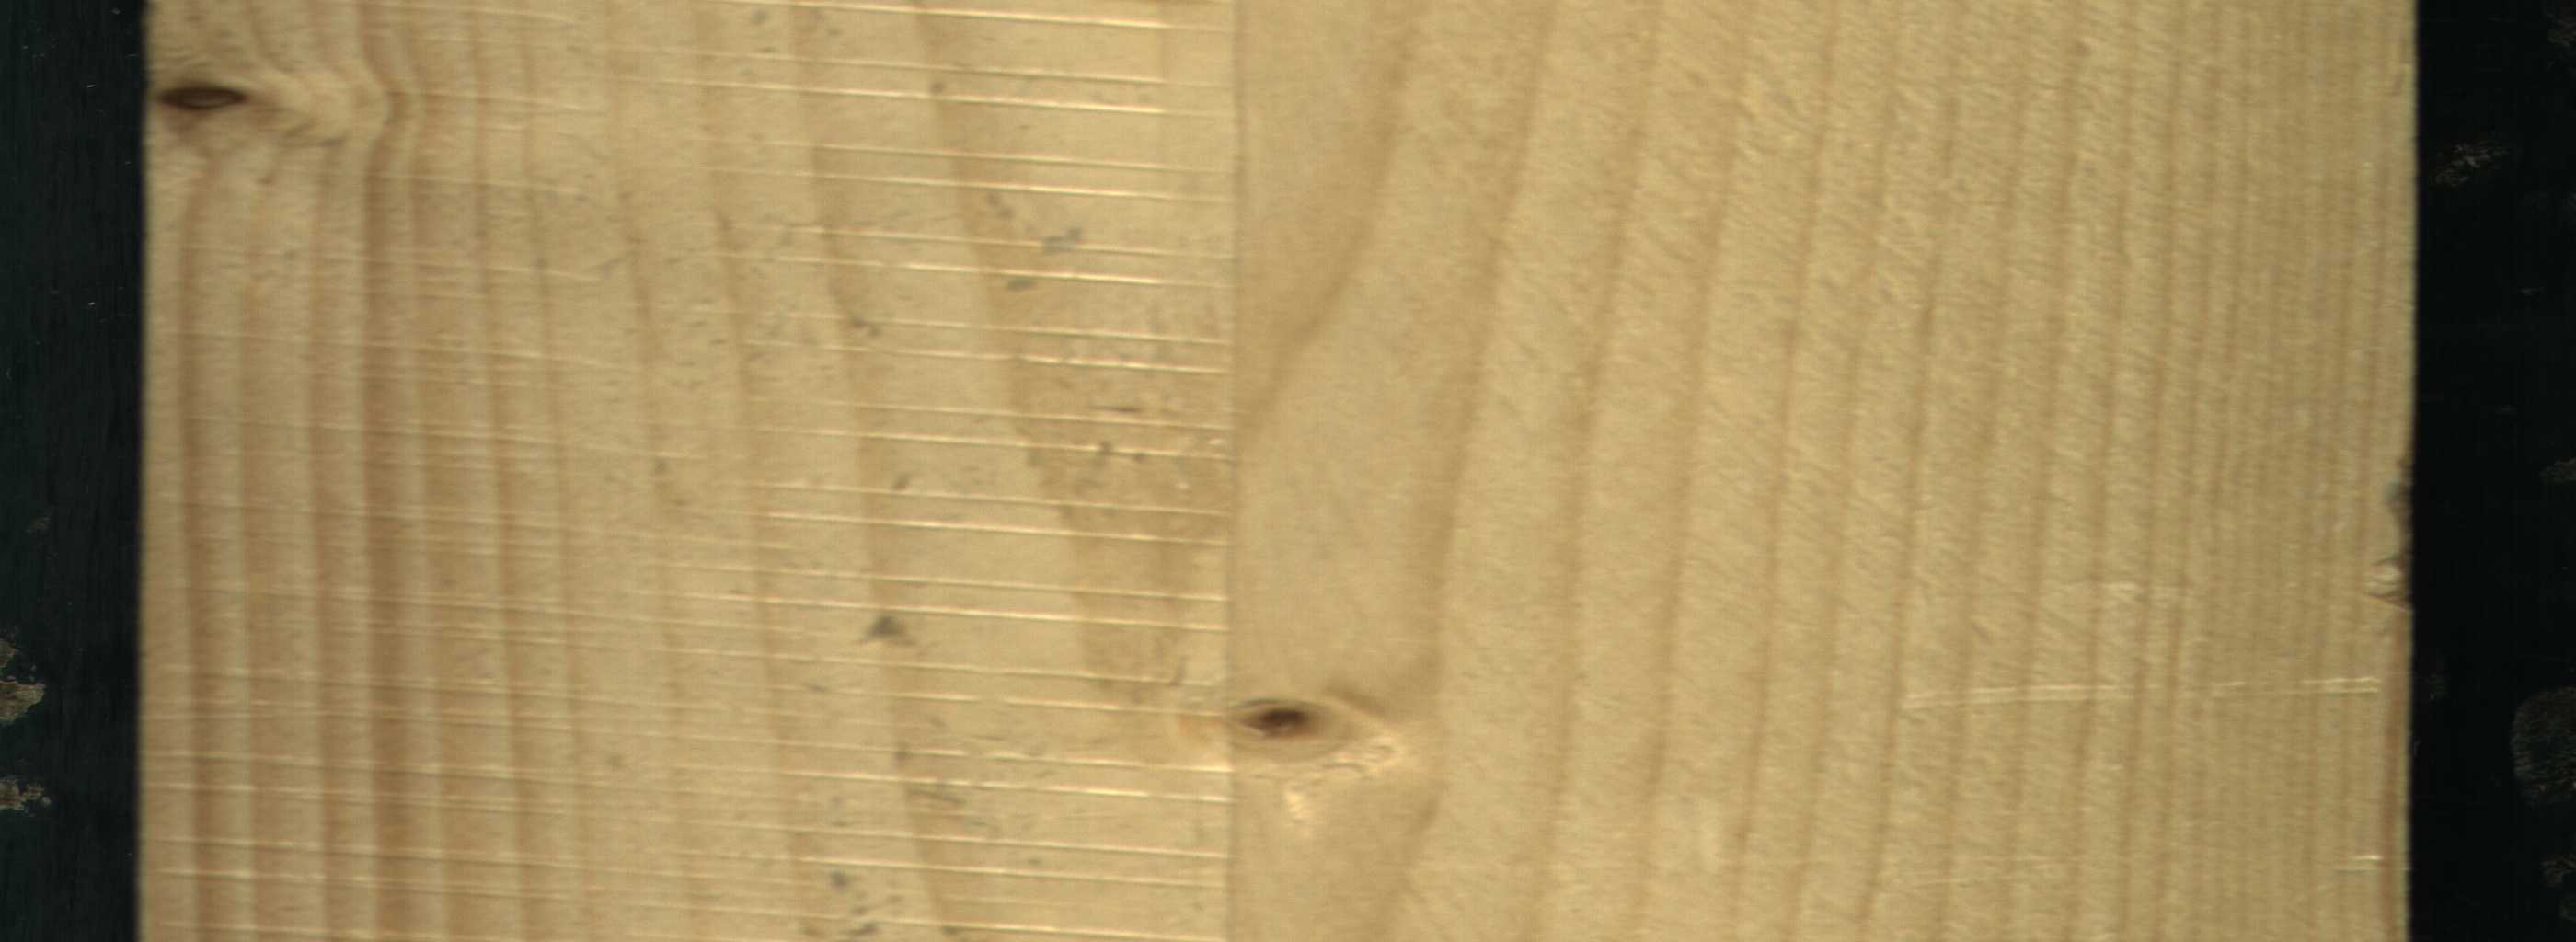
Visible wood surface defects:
Dead_Knot
Live_Knot